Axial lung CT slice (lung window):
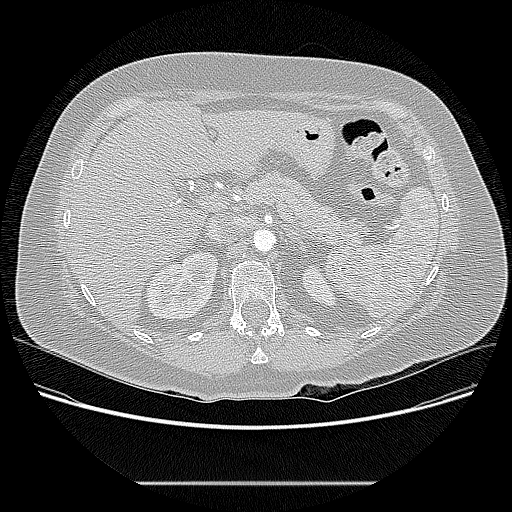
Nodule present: no